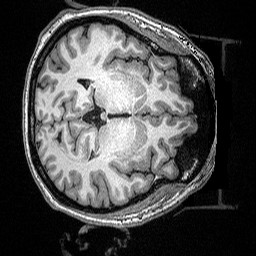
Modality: T1w
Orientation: axial
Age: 36
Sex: female
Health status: ill
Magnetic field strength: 3 T
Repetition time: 2.53 s
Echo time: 0.00331 s